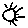
Label: sun